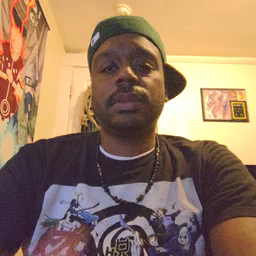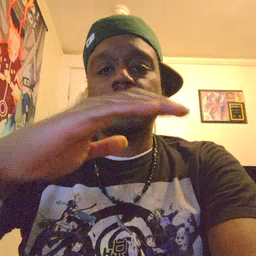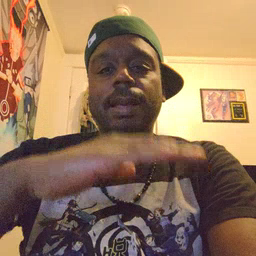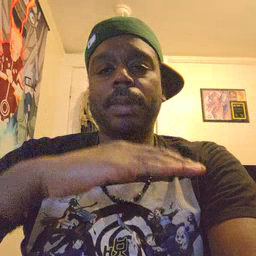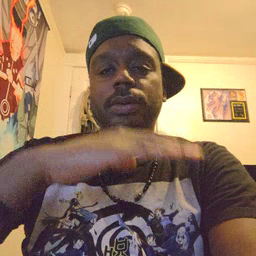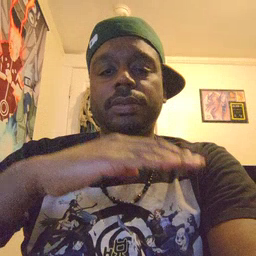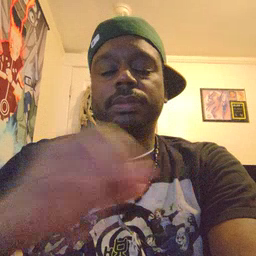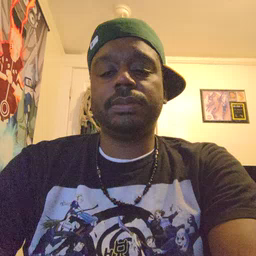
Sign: table